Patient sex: F
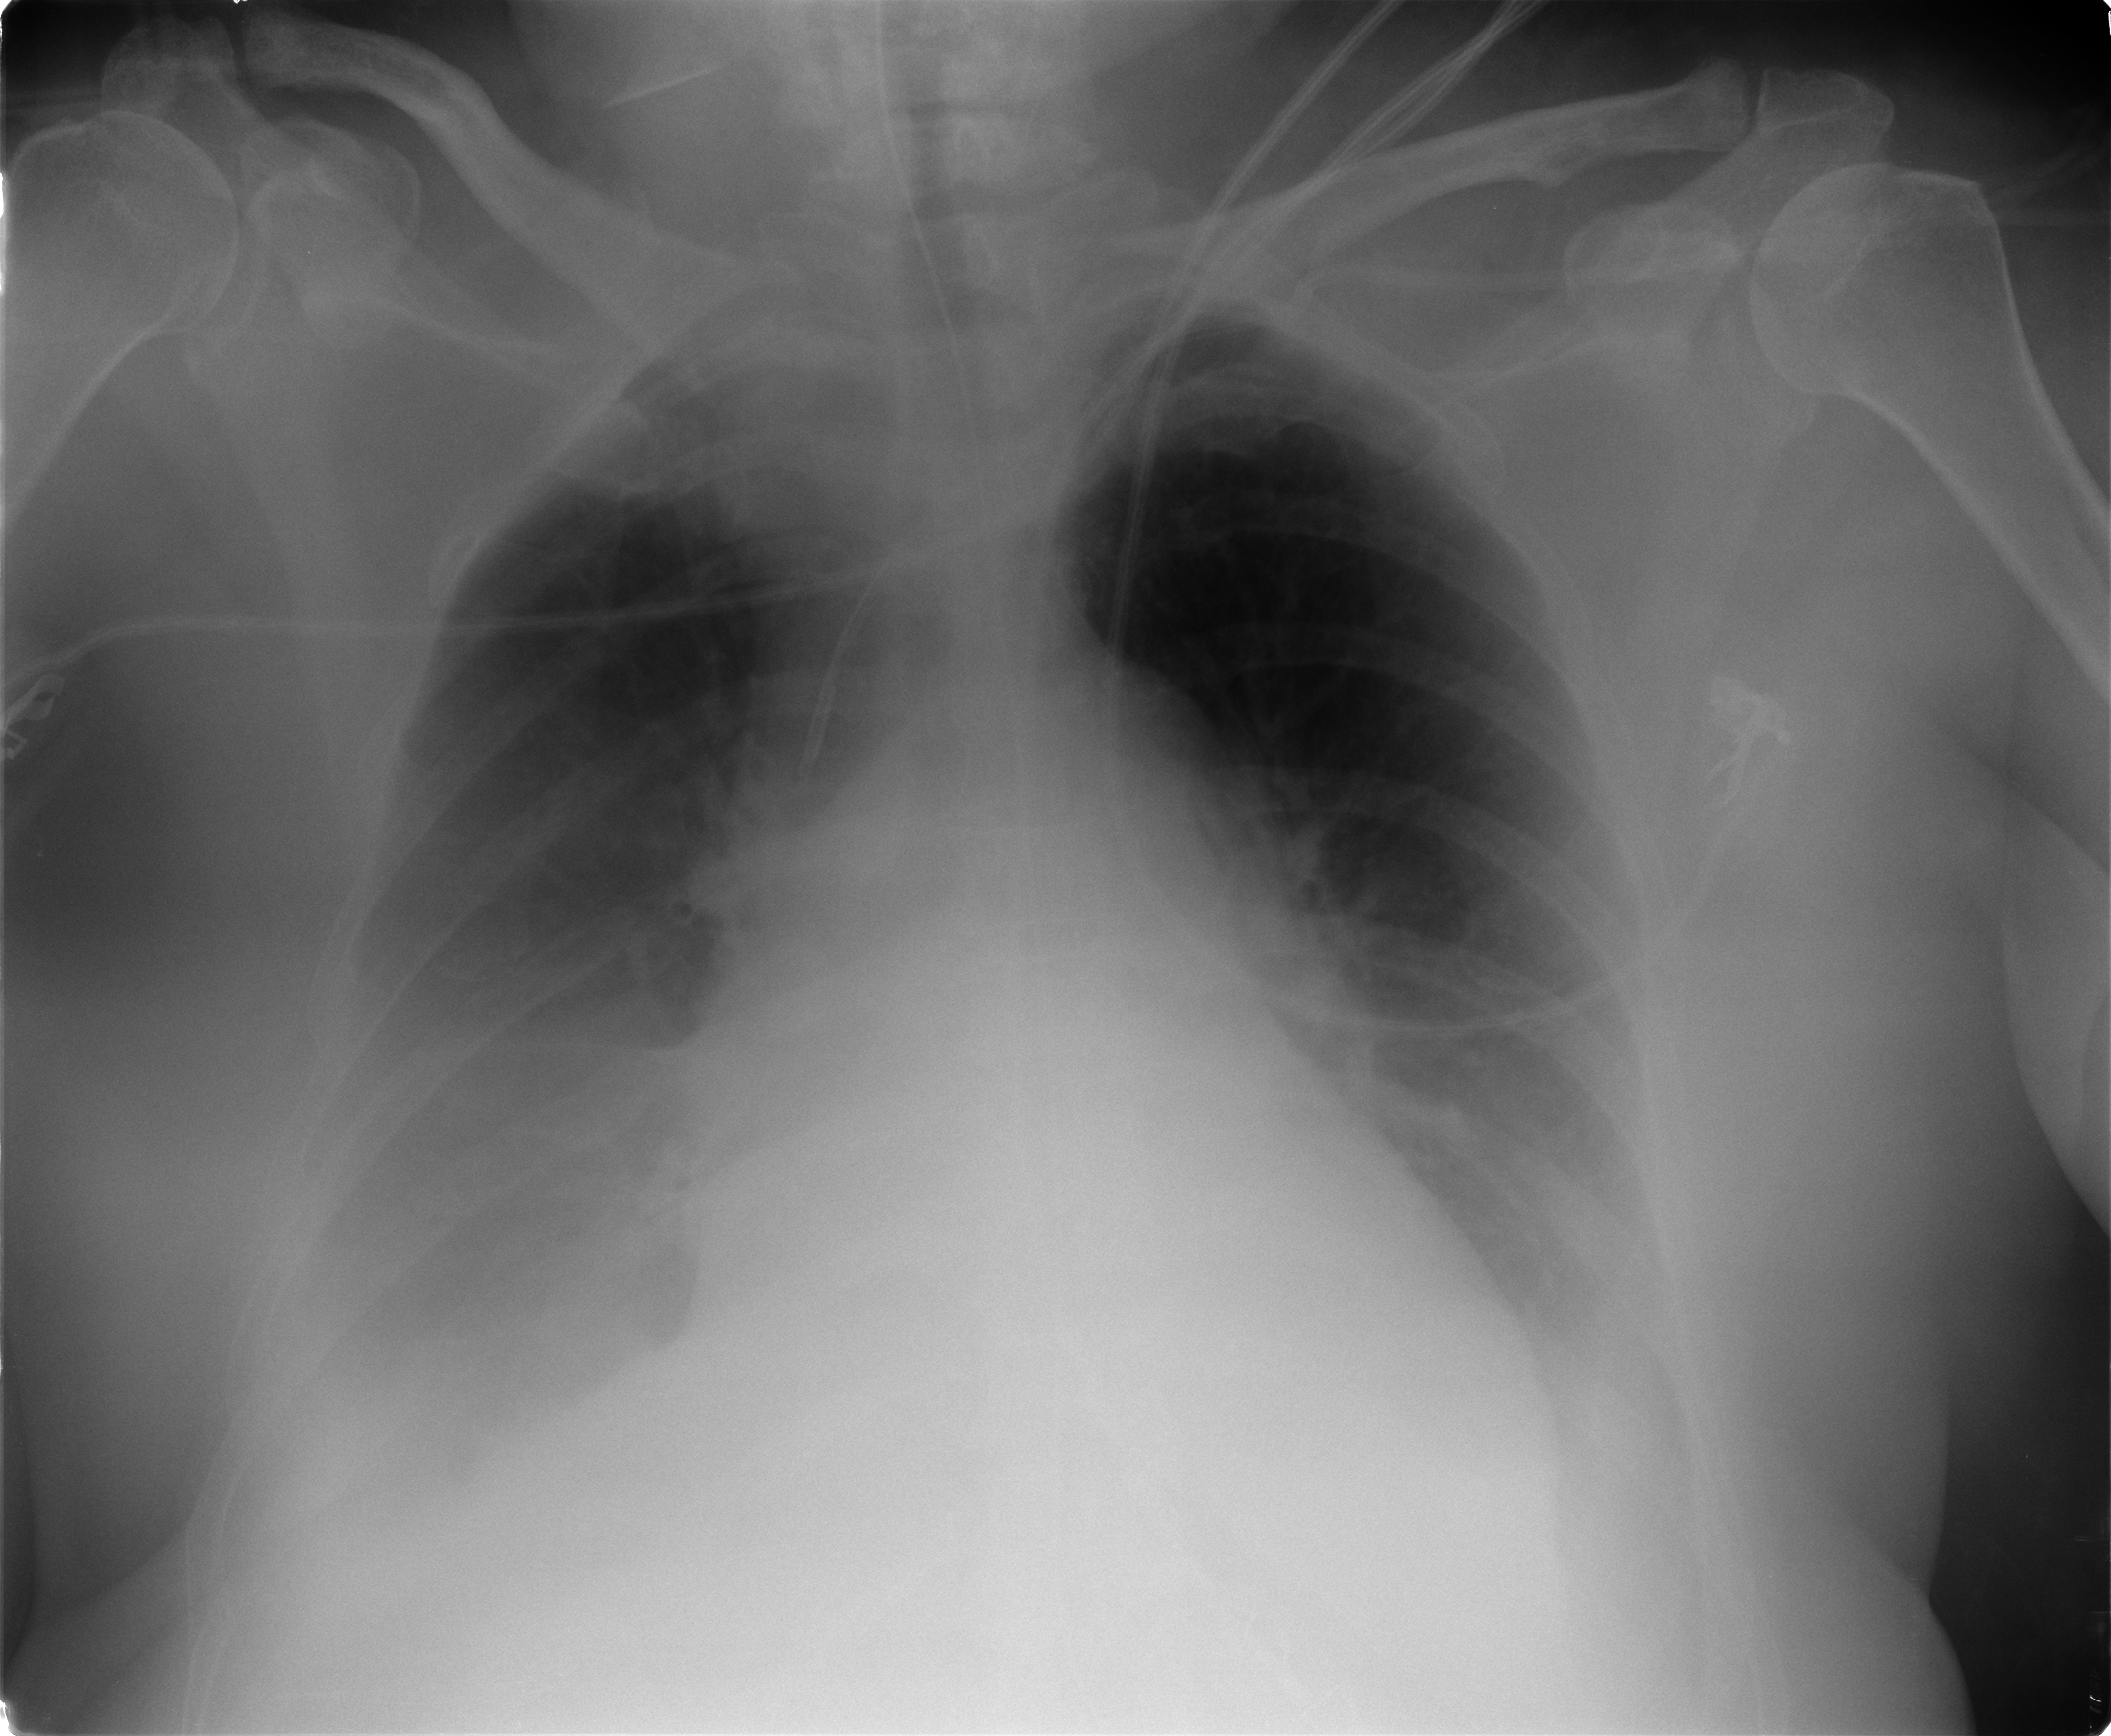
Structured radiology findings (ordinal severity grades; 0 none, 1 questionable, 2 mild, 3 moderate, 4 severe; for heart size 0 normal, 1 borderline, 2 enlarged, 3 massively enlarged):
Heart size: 2
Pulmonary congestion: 0
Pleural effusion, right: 2
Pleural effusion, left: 2
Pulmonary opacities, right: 0
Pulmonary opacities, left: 0
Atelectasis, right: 0
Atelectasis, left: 0